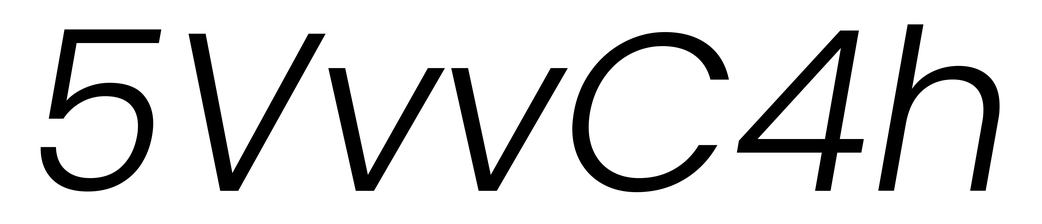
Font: Poppins-LightItalic